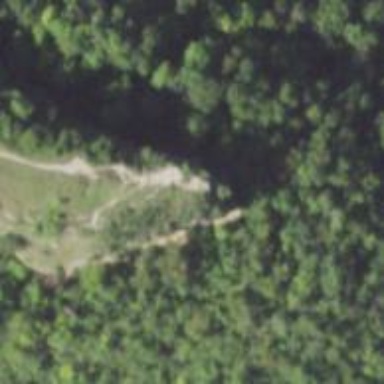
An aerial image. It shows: Climbing crag.